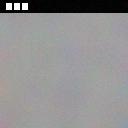
Screen state: on